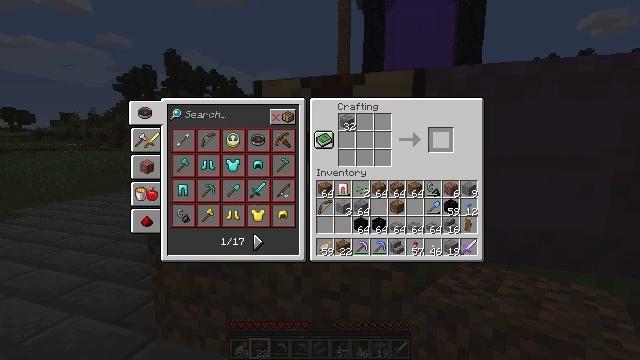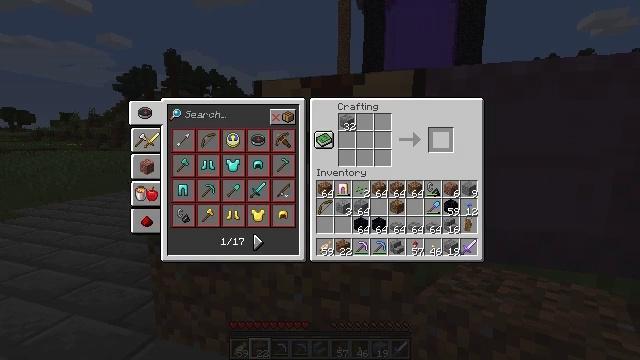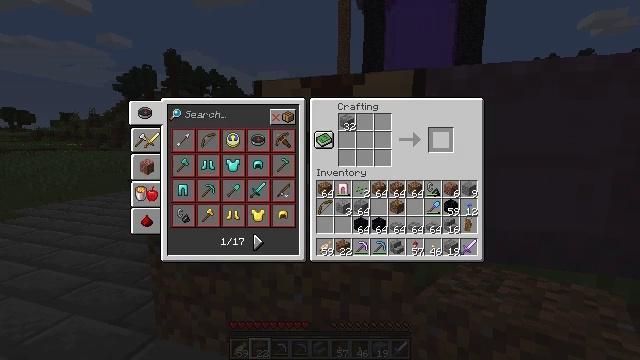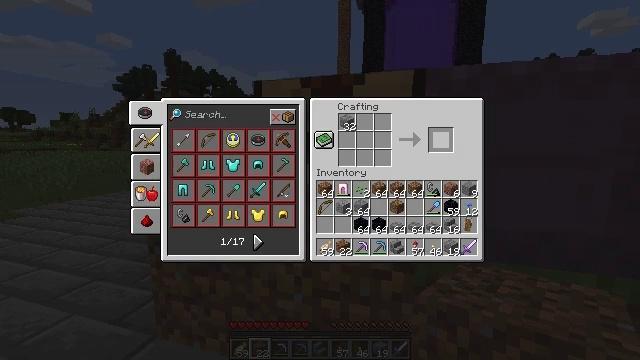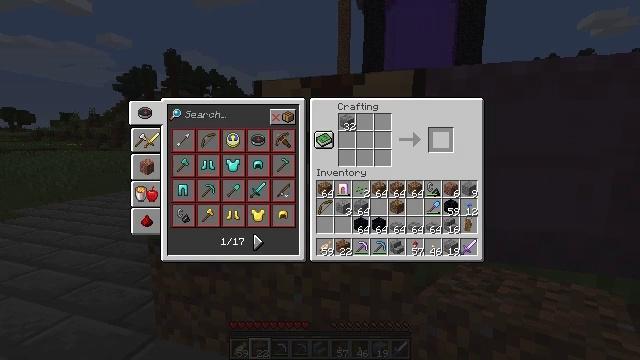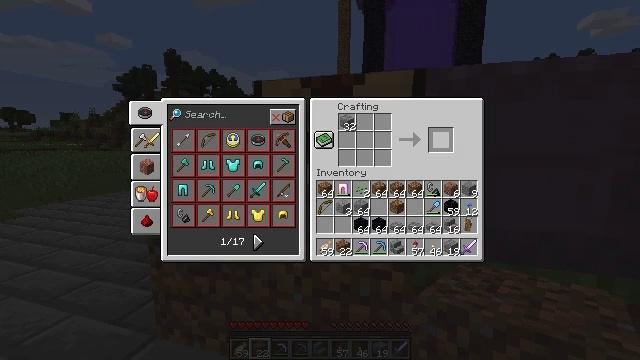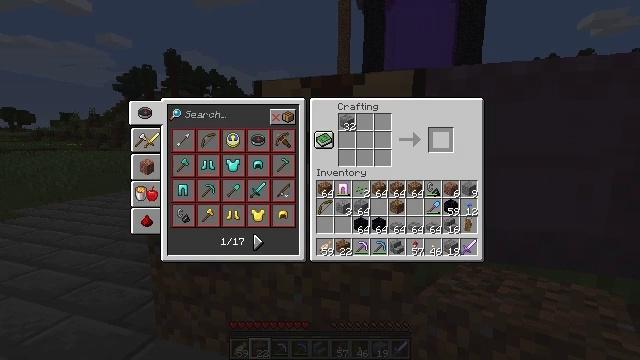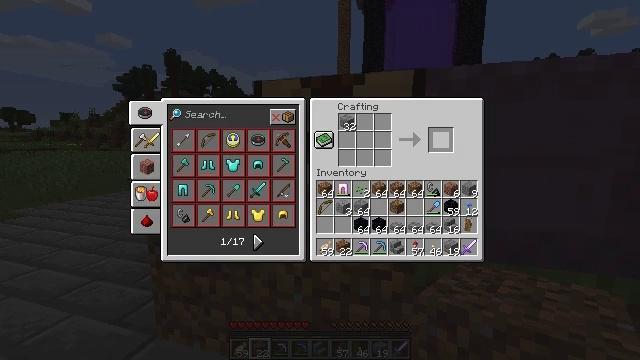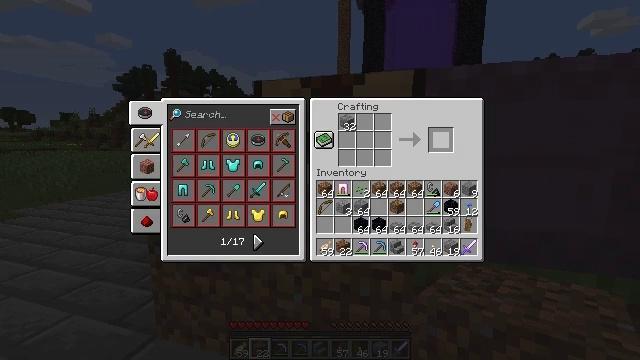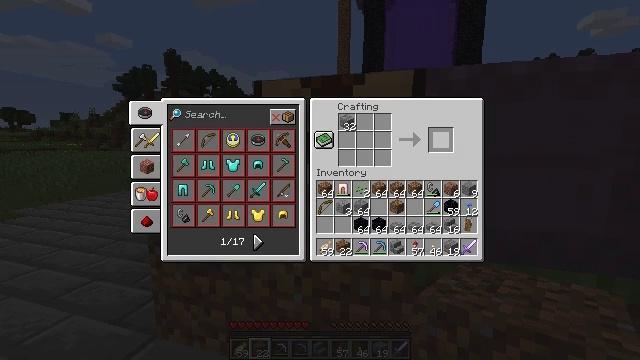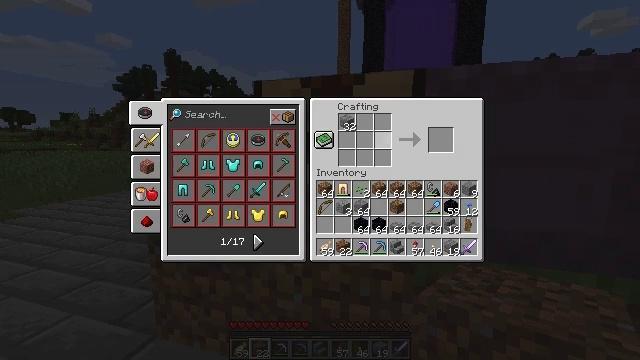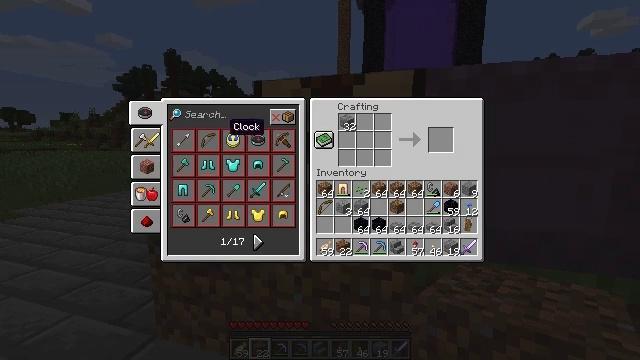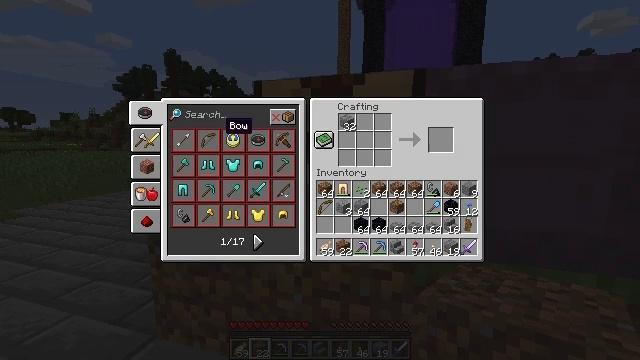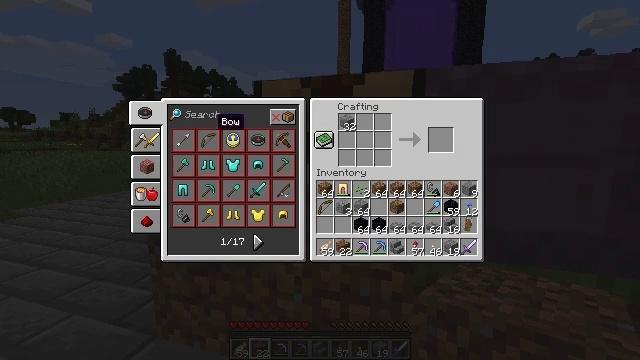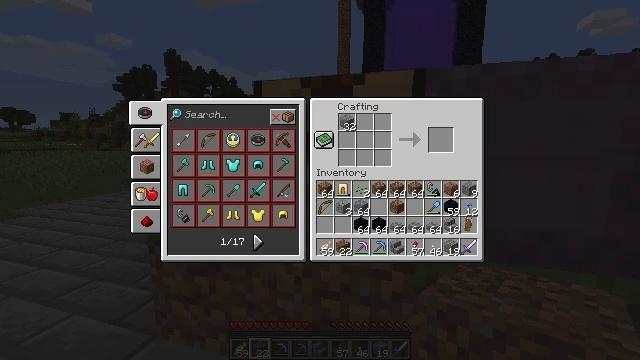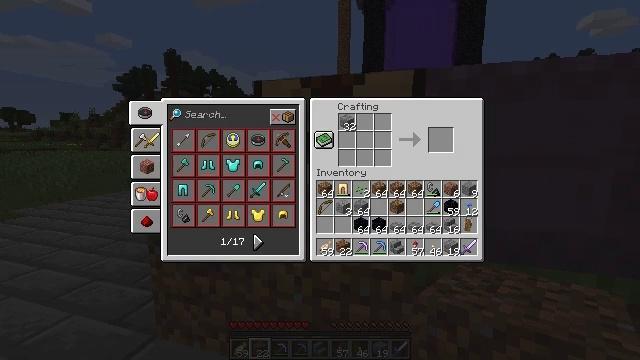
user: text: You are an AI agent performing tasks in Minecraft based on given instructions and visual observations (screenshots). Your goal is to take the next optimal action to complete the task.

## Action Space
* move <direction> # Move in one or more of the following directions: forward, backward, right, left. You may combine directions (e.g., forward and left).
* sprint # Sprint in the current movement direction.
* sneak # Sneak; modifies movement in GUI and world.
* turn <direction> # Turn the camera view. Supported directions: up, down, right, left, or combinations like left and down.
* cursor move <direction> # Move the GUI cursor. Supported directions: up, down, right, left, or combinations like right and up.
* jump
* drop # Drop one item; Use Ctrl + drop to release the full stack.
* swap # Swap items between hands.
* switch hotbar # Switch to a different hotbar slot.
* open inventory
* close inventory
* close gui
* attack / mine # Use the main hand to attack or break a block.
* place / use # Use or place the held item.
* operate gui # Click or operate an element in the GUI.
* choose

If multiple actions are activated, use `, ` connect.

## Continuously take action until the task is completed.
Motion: motion action
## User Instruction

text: Combine stone bricks to craft chiseled stone bricks.
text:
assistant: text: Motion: sneak, open gui
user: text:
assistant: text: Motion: sneak
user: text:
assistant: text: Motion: sneak
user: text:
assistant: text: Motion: sneak
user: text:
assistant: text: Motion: sneak
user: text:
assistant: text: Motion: no_op
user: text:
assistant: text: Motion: no_op
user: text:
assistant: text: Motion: no_op
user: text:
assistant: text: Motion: no_op
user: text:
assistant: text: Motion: cursor move left
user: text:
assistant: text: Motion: cursor move left
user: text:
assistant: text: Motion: no_op
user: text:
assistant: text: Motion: cursor move left
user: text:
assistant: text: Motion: cursor move up
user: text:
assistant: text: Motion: no_op
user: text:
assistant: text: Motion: operate gui
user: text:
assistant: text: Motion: operate gui
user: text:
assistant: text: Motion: no_op
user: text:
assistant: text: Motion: no_op
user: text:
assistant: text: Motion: no_op
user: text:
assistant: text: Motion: no_op
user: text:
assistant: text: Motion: no_op
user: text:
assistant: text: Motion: no_op
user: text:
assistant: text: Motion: no_op
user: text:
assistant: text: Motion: no_op
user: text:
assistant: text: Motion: no_op
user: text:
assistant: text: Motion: no_op
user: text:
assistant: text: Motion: no_op
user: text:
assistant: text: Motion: no_op
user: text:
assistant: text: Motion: no_op